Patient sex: F
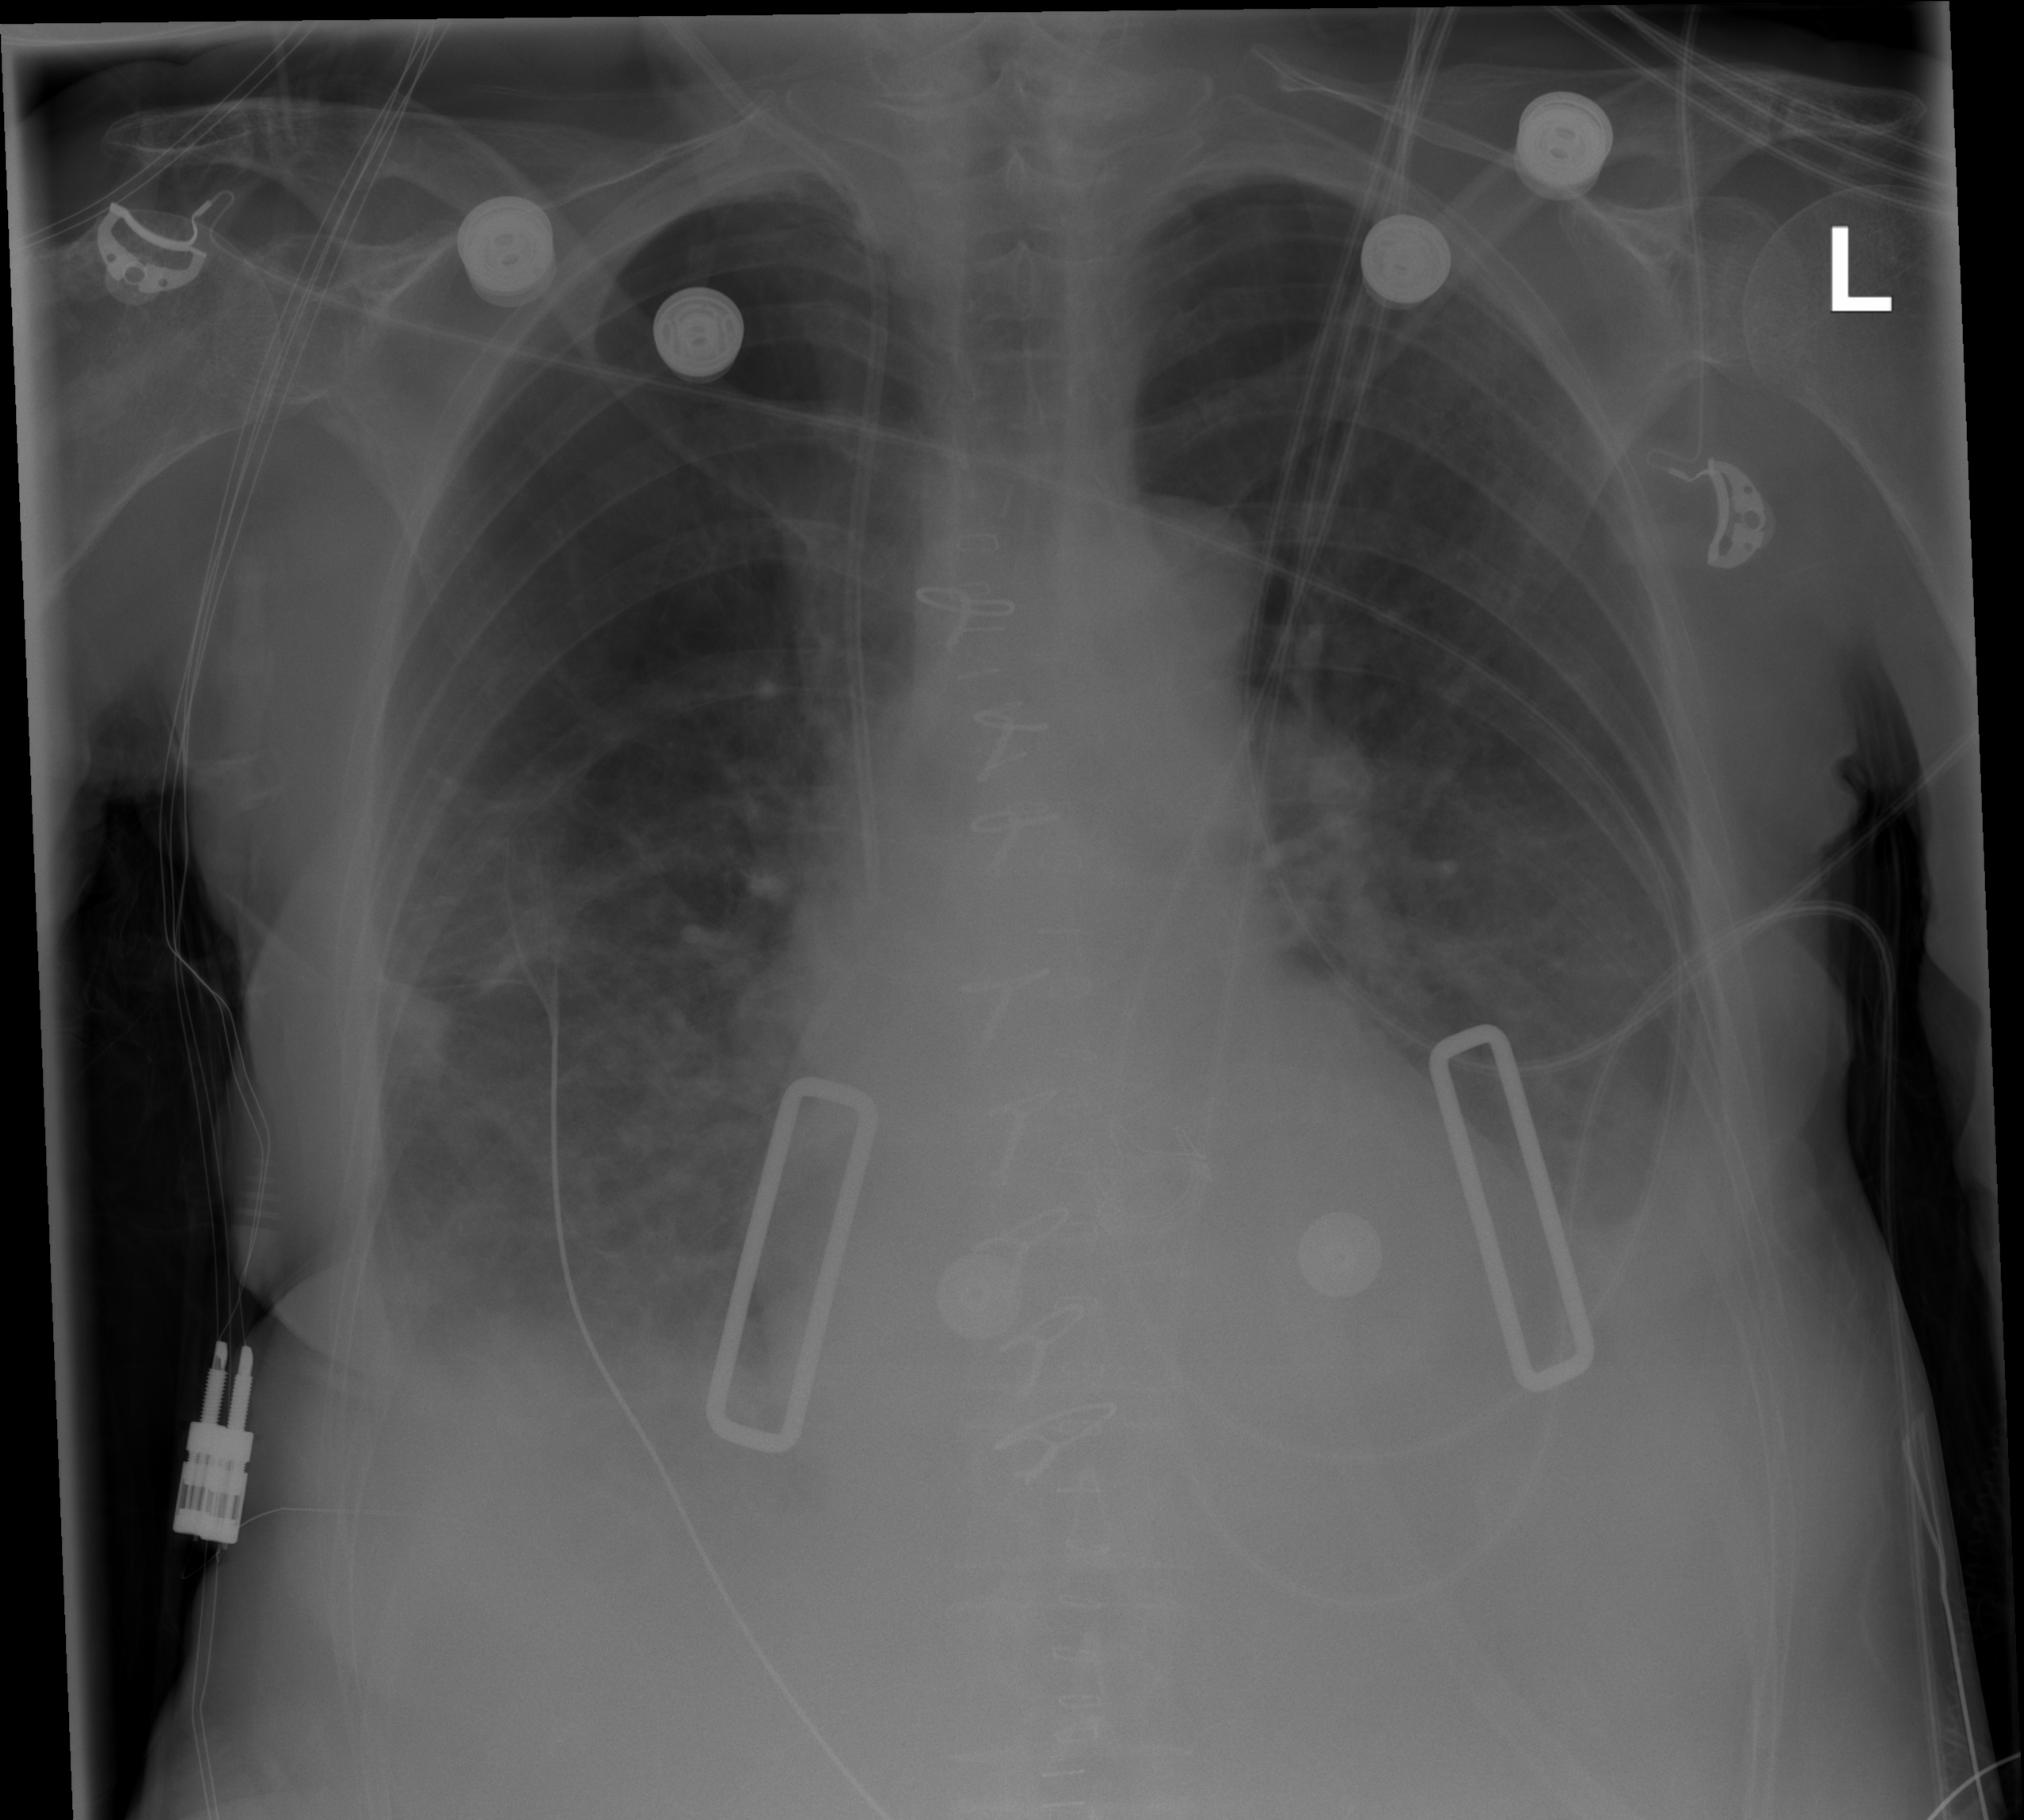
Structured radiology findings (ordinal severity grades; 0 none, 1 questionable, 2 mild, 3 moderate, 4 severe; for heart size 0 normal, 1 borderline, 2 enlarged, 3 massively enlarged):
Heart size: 2
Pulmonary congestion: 2
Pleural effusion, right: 2
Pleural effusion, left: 2
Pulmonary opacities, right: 3
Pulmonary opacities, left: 2
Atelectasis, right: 2
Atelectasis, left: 2